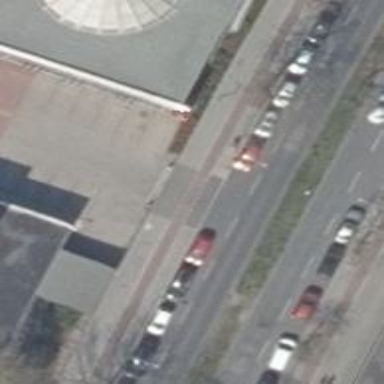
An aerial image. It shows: Tertiary road with asphalt surface. There is cycle track on the right side.